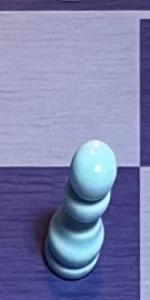
Label: Pawn_White